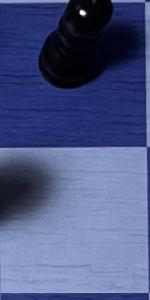
Label: Empty